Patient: sex M, age 78
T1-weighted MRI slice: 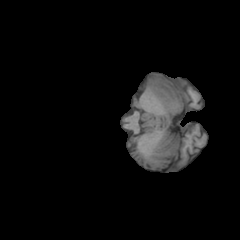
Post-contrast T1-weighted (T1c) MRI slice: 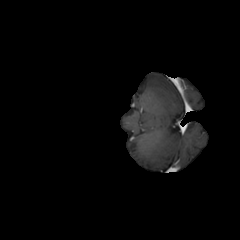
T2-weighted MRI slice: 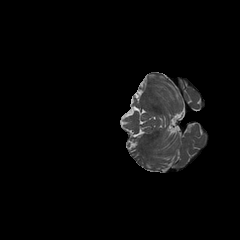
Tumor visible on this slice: no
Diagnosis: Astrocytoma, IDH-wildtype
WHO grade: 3